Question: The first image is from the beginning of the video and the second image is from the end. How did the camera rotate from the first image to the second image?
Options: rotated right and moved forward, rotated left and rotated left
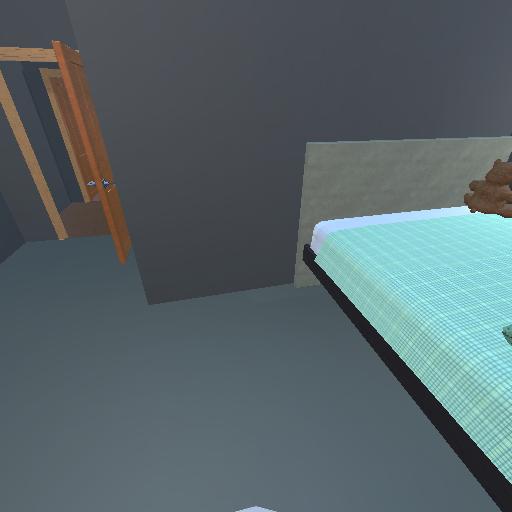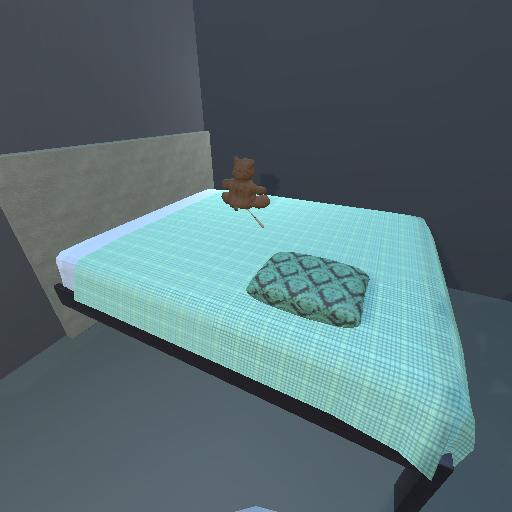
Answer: rotated right and moved forward